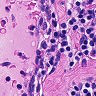
Metastatic tissue present: no